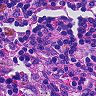
Metastatic tissue present: no